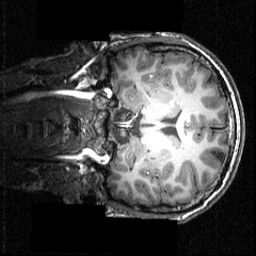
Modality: T1w
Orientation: coronal
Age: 20
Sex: male
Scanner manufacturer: siemens
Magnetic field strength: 3.951 T
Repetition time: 1.5 s
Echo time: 0.00335 s